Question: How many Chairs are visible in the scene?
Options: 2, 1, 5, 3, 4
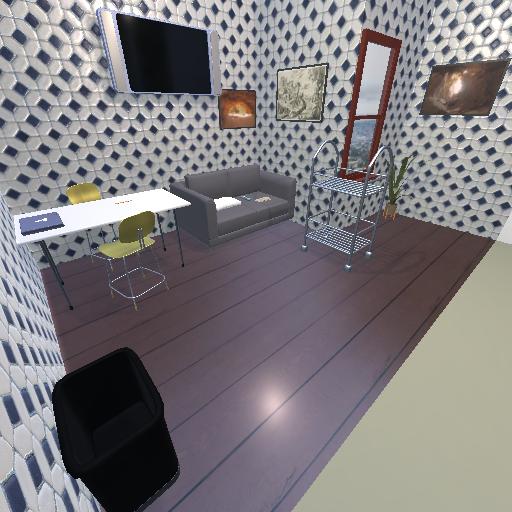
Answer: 2